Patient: sex M, age 46
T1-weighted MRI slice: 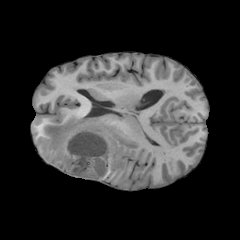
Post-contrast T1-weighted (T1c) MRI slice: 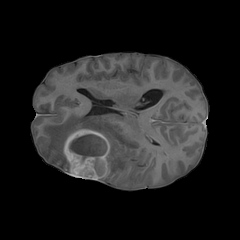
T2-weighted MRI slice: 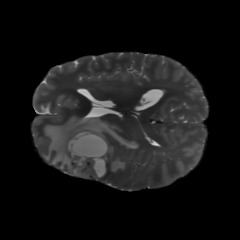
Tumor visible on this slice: yes
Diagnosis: Glioblastoma, IDH-wildtype
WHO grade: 4